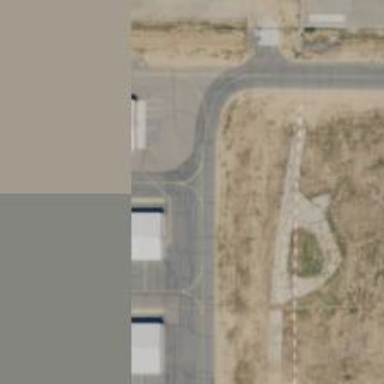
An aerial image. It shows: View of taxiway at the airport.